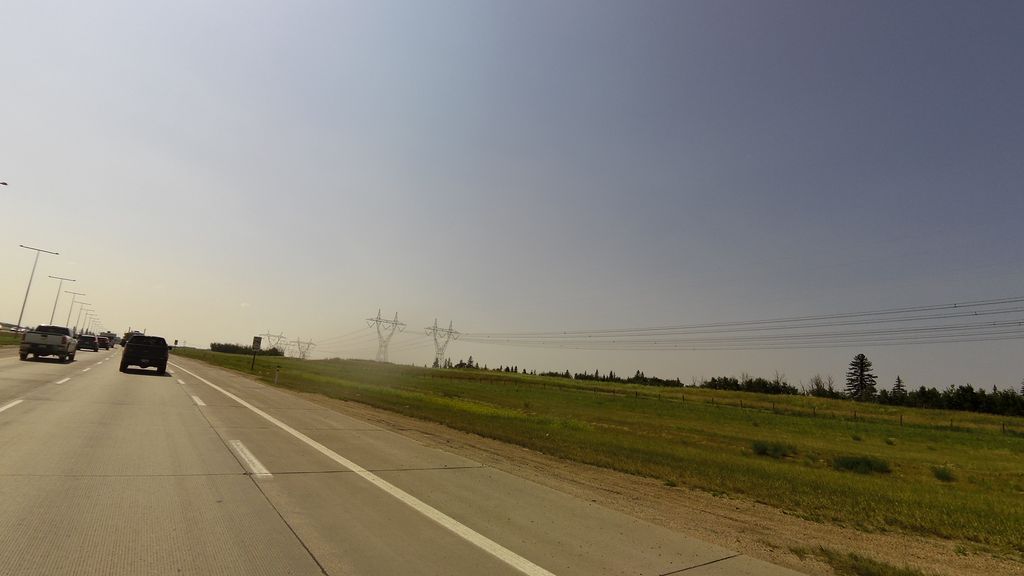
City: edmonton